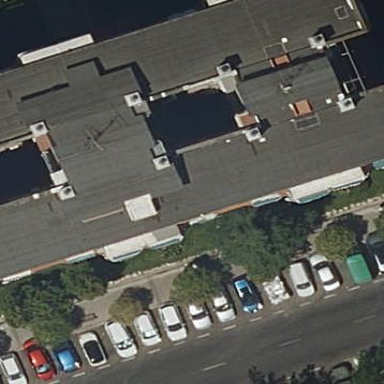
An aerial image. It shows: Image showing building with apartments.